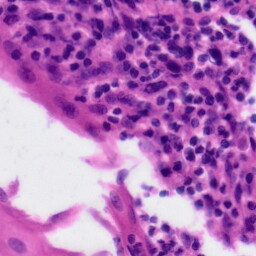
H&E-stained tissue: Tonsil